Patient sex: M
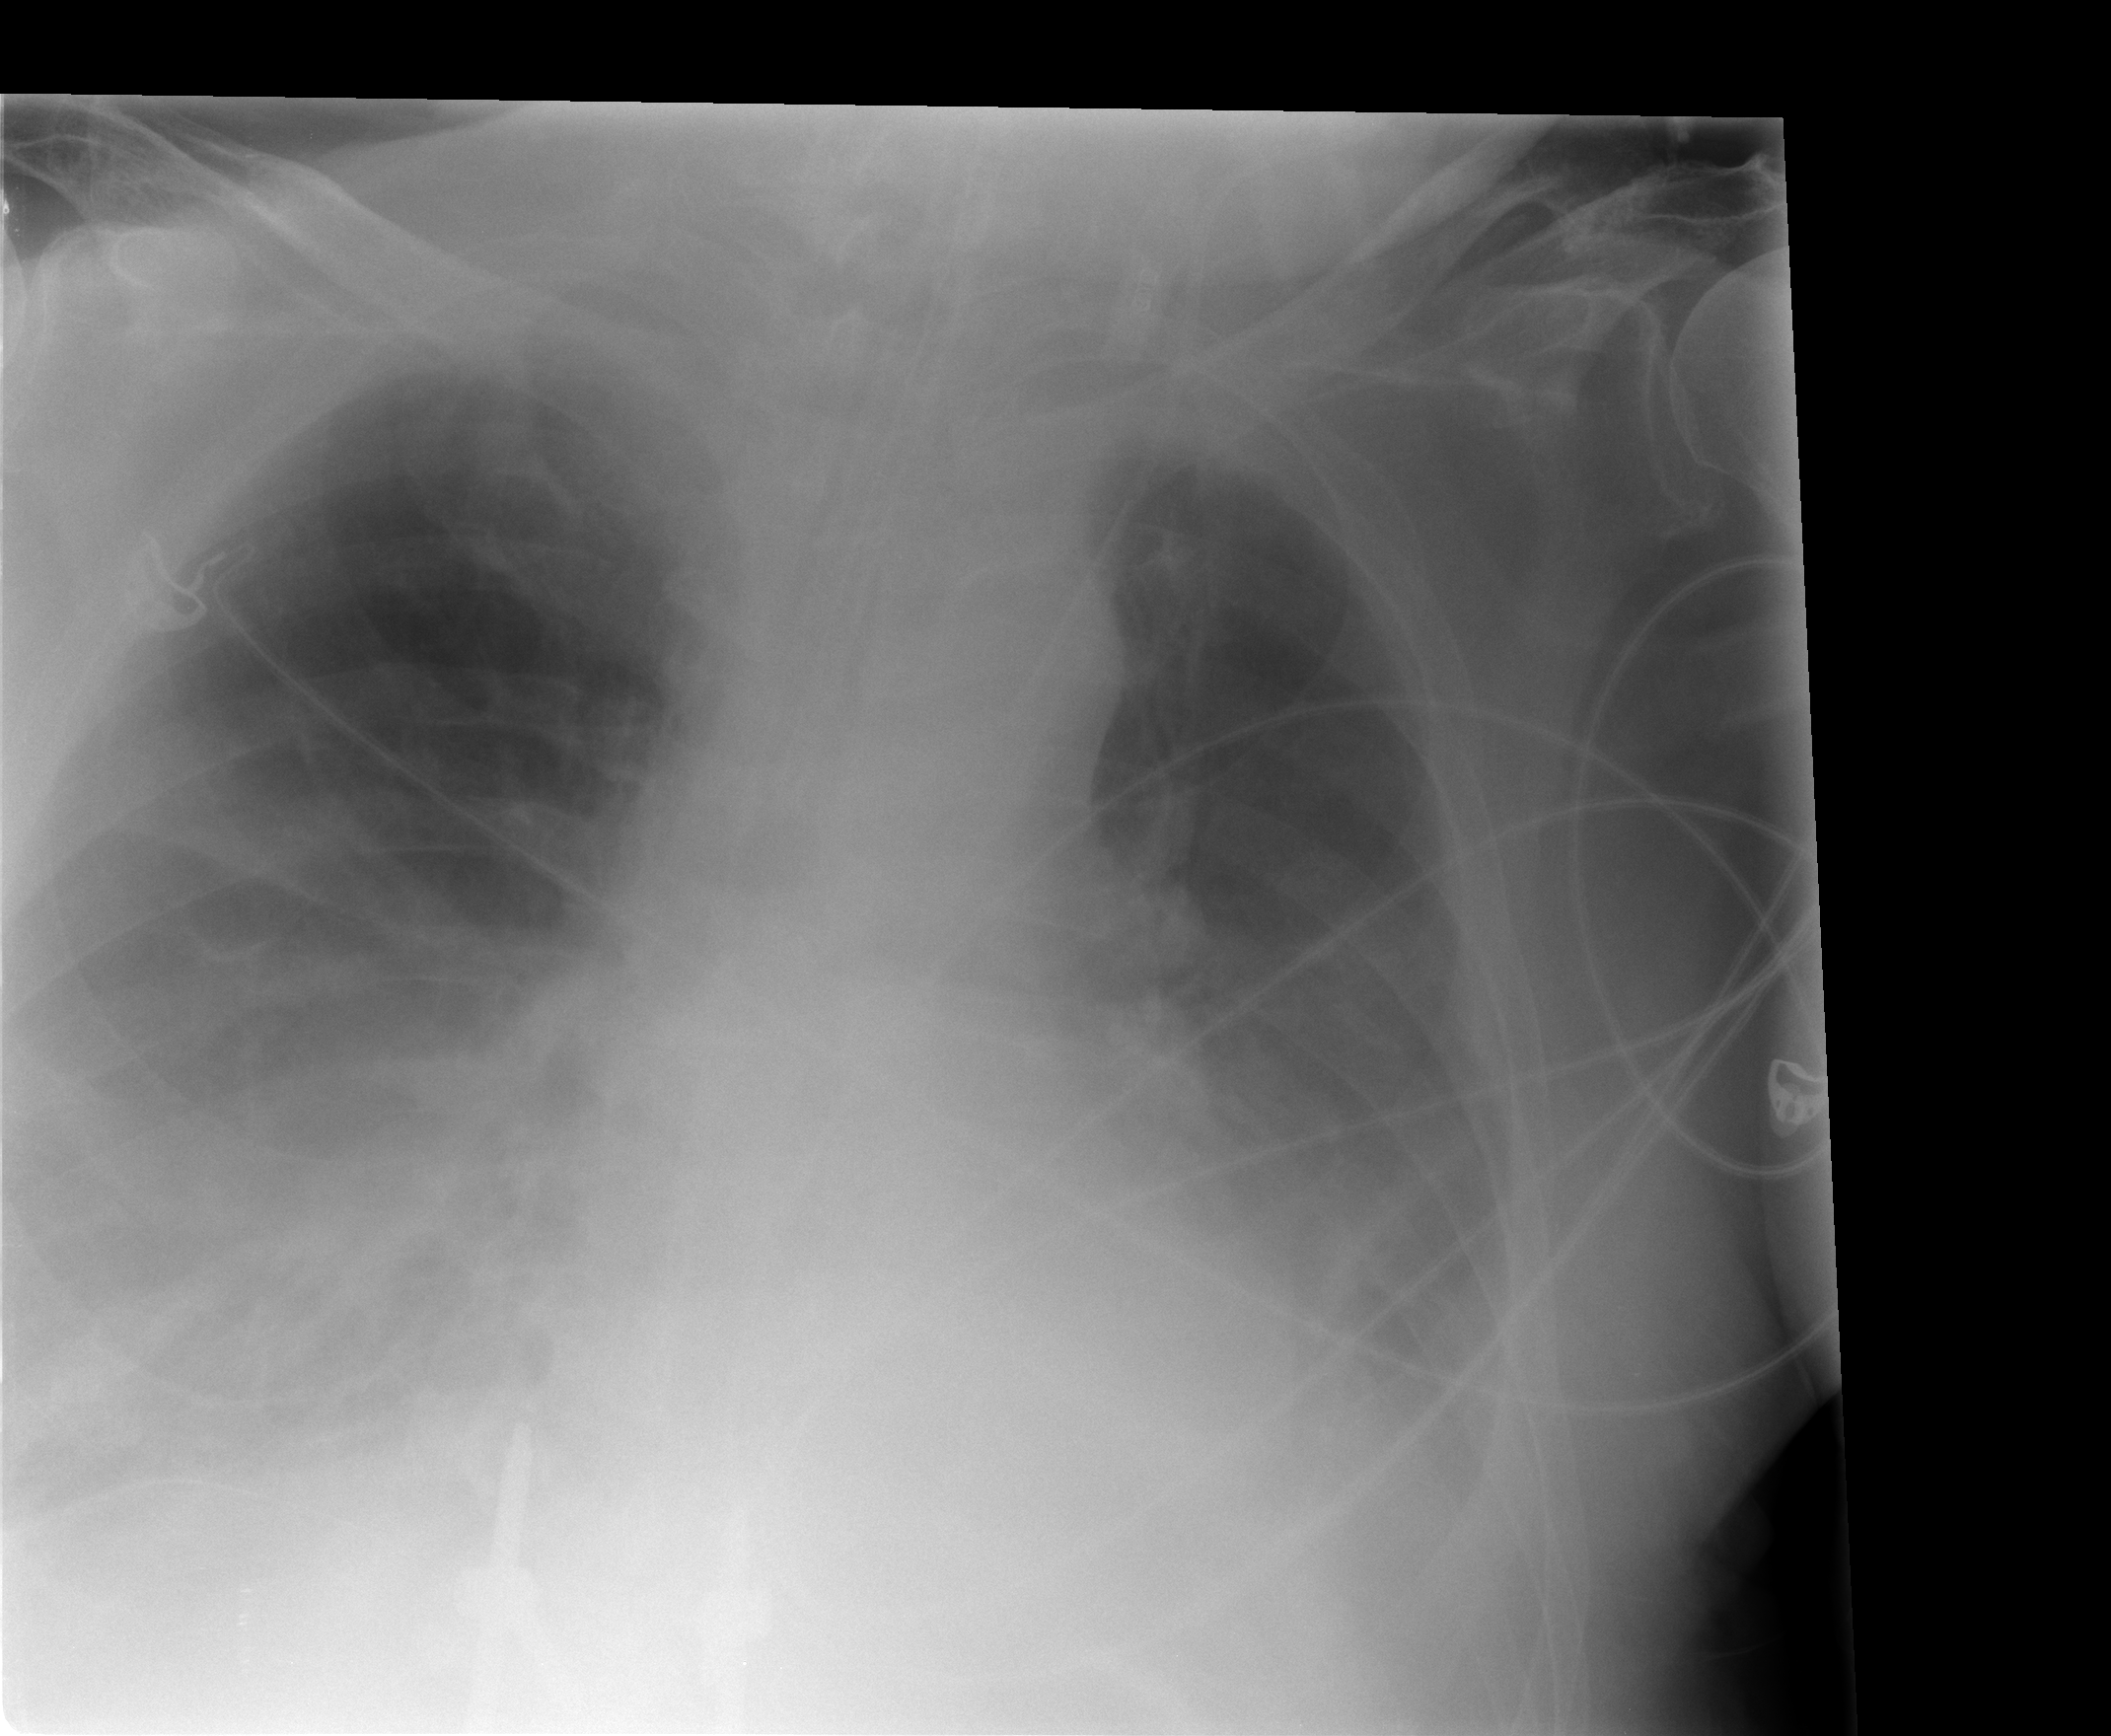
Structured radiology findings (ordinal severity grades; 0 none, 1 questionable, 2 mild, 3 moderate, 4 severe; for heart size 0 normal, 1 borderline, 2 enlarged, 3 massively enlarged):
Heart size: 2
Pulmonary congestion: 3
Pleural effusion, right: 3
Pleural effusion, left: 2
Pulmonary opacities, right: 3
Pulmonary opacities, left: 2
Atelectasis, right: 3
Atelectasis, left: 2